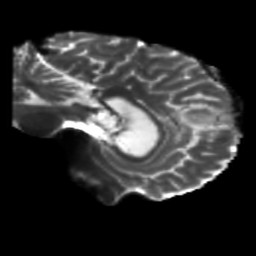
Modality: T2w
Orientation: sagittal
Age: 61
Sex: male
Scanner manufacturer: siemens
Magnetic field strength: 3 T
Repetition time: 5.47 s
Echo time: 0.0854 s